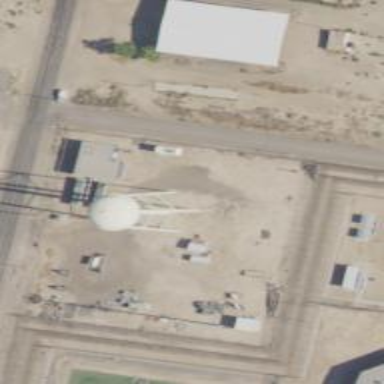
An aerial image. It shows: Water tower that is man-made.